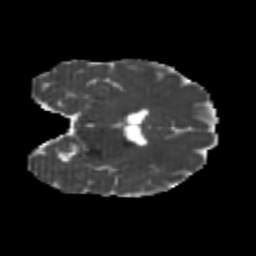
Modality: MD
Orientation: coronal
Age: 24
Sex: male
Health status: healthy
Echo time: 0.074 s